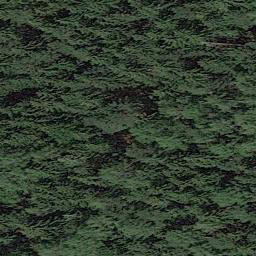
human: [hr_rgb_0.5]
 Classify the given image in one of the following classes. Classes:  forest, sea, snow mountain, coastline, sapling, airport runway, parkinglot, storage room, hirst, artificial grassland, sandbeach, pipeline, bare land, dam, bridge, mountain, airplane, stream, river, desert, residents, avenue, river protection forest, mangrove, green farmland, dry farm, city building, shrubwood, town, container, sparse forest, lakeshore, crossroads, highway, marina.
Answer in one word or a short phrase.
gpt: forest